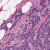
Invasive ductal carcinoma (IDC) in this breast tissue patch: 1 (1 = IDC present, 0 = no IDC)